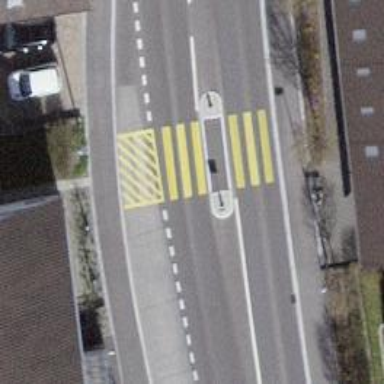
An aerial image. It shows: Zebra crossing with uncontrolled intersection and pedestrian island.